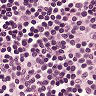
Metastatic tissue present: no